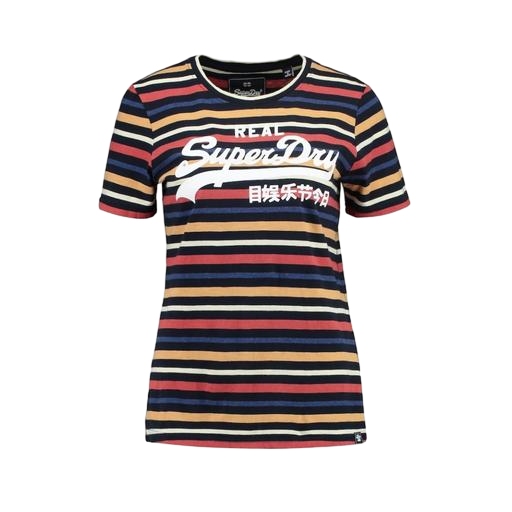
multicolor superfine tee, club stripe tee, graphic t-shirt, white background